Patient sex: M
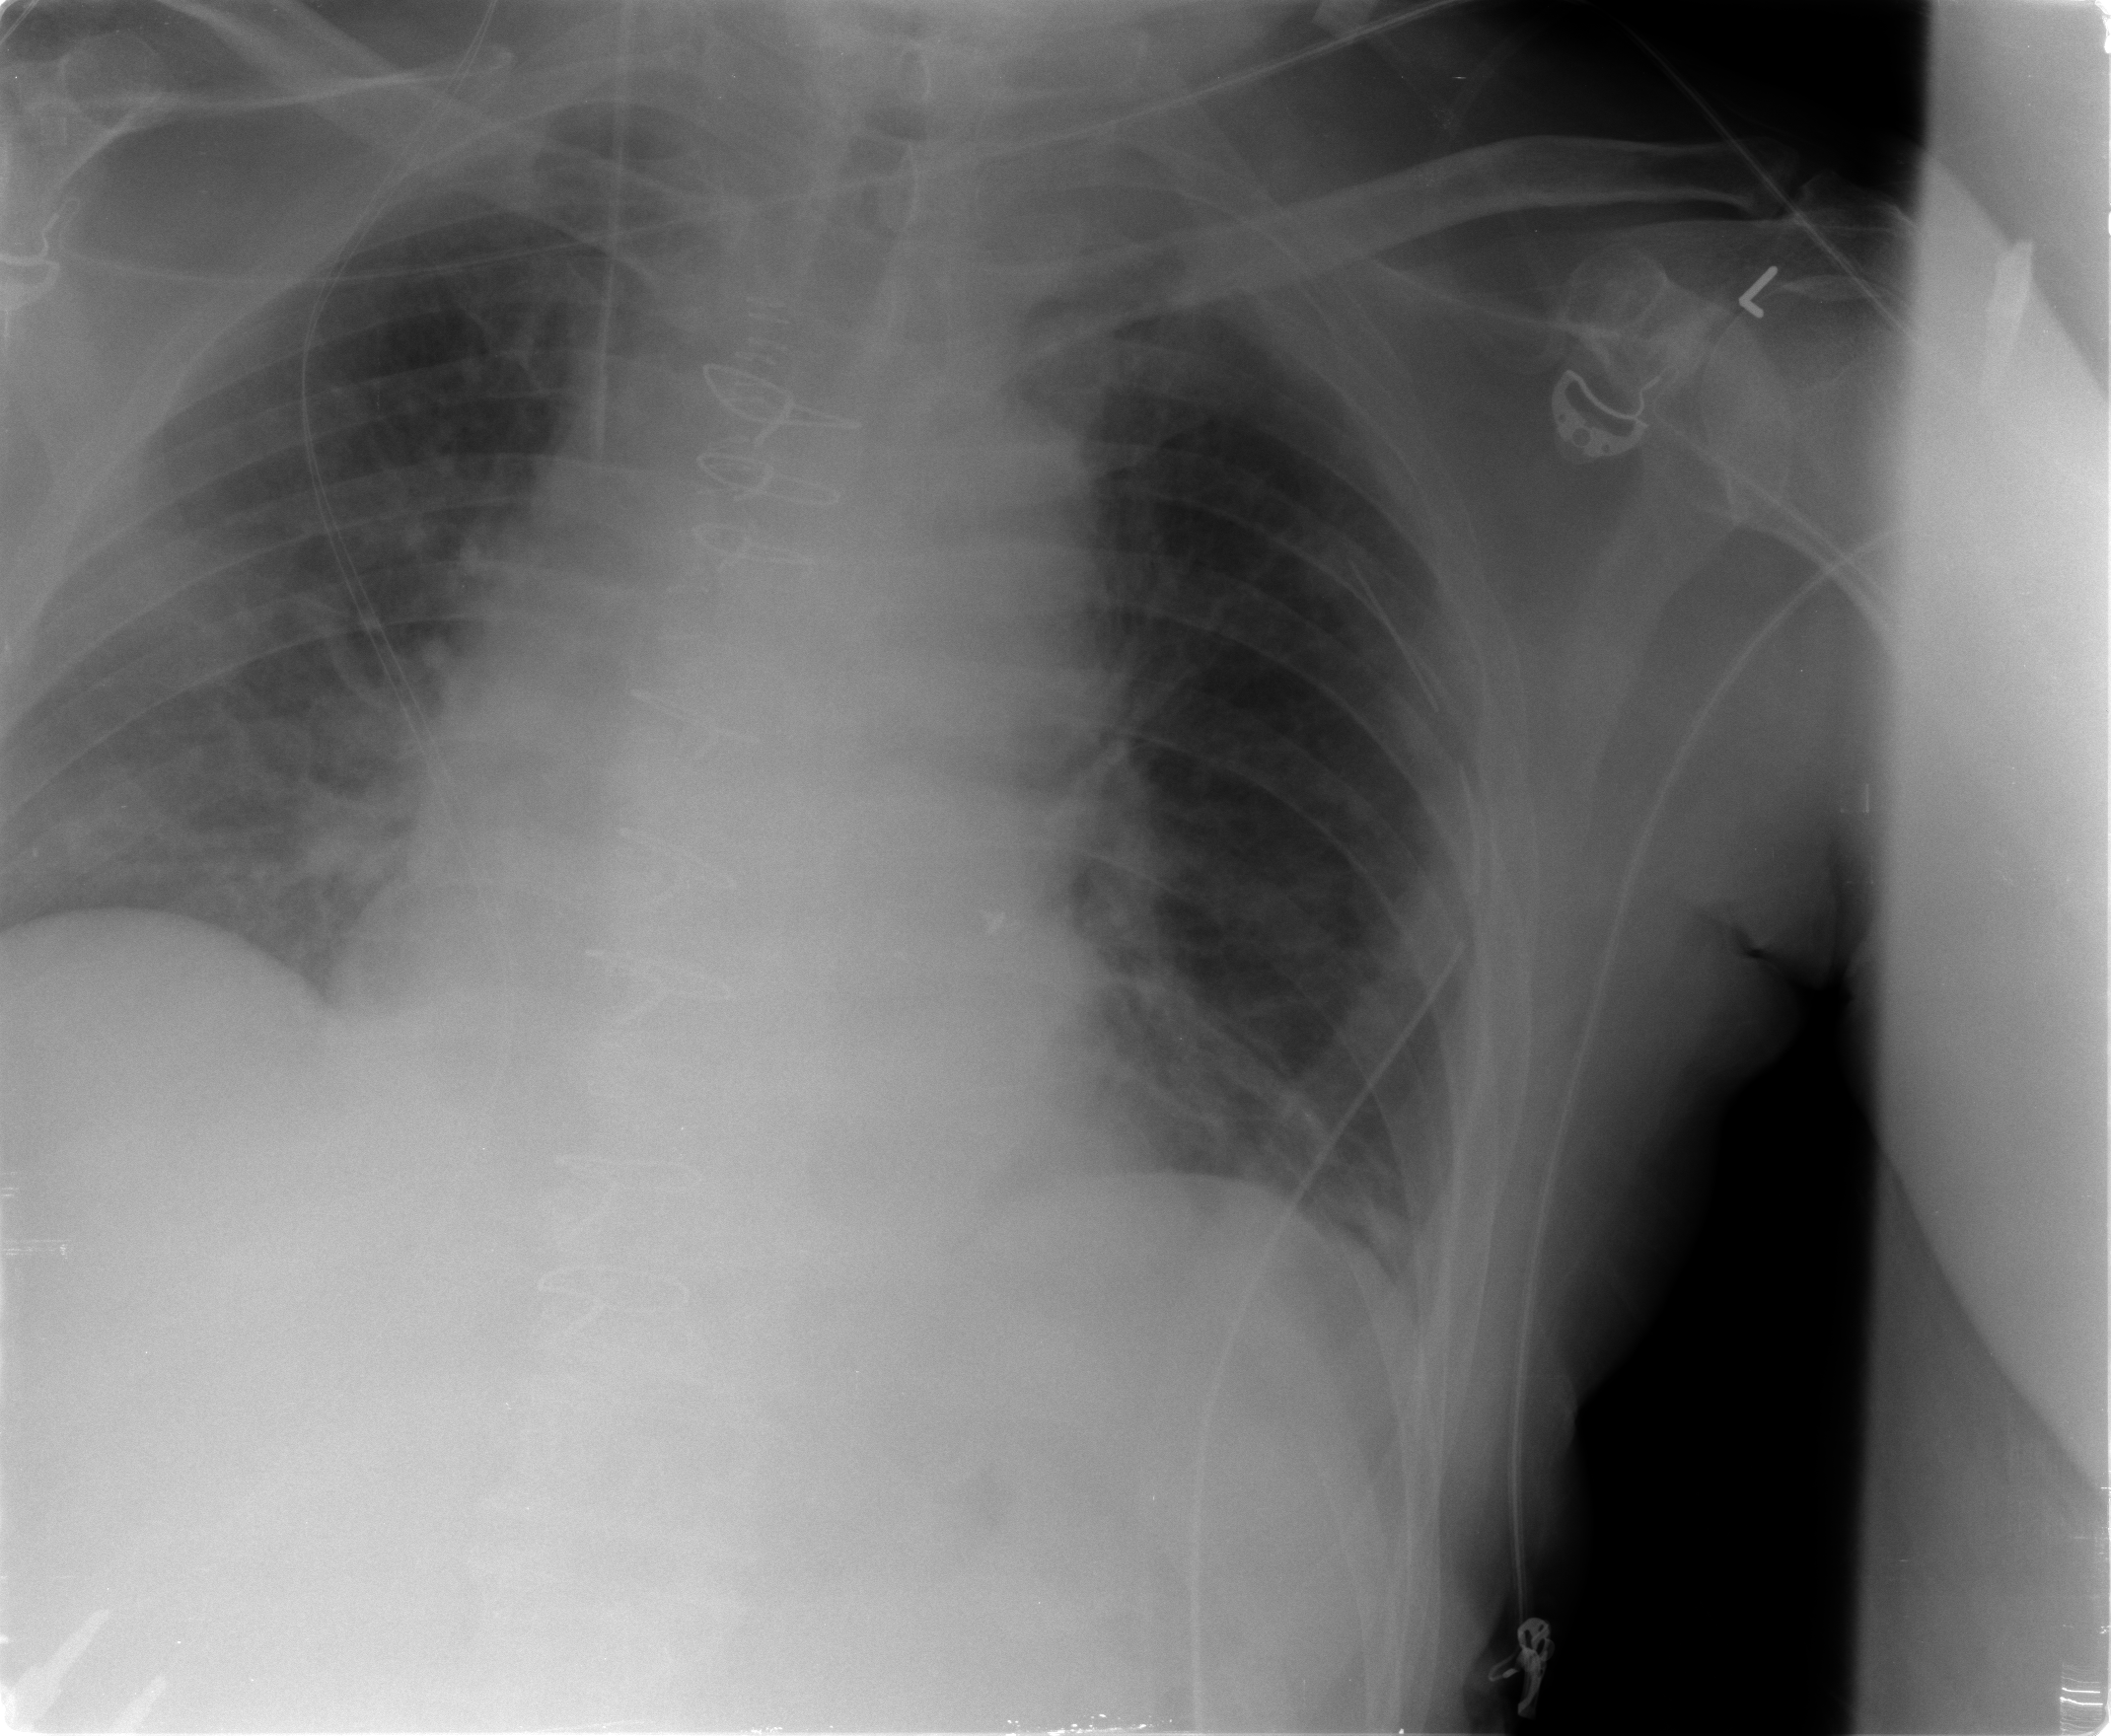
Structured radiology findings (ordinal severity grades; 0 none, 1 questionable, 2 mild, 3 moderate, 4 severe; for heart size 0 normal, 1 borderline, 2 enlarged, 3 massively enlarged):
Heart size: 0
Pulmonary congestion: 2
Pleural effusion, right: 0
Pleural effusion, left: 0
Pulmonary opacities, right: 0
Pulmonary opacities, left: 0
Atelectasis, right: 0
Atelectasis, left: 2